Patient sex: M
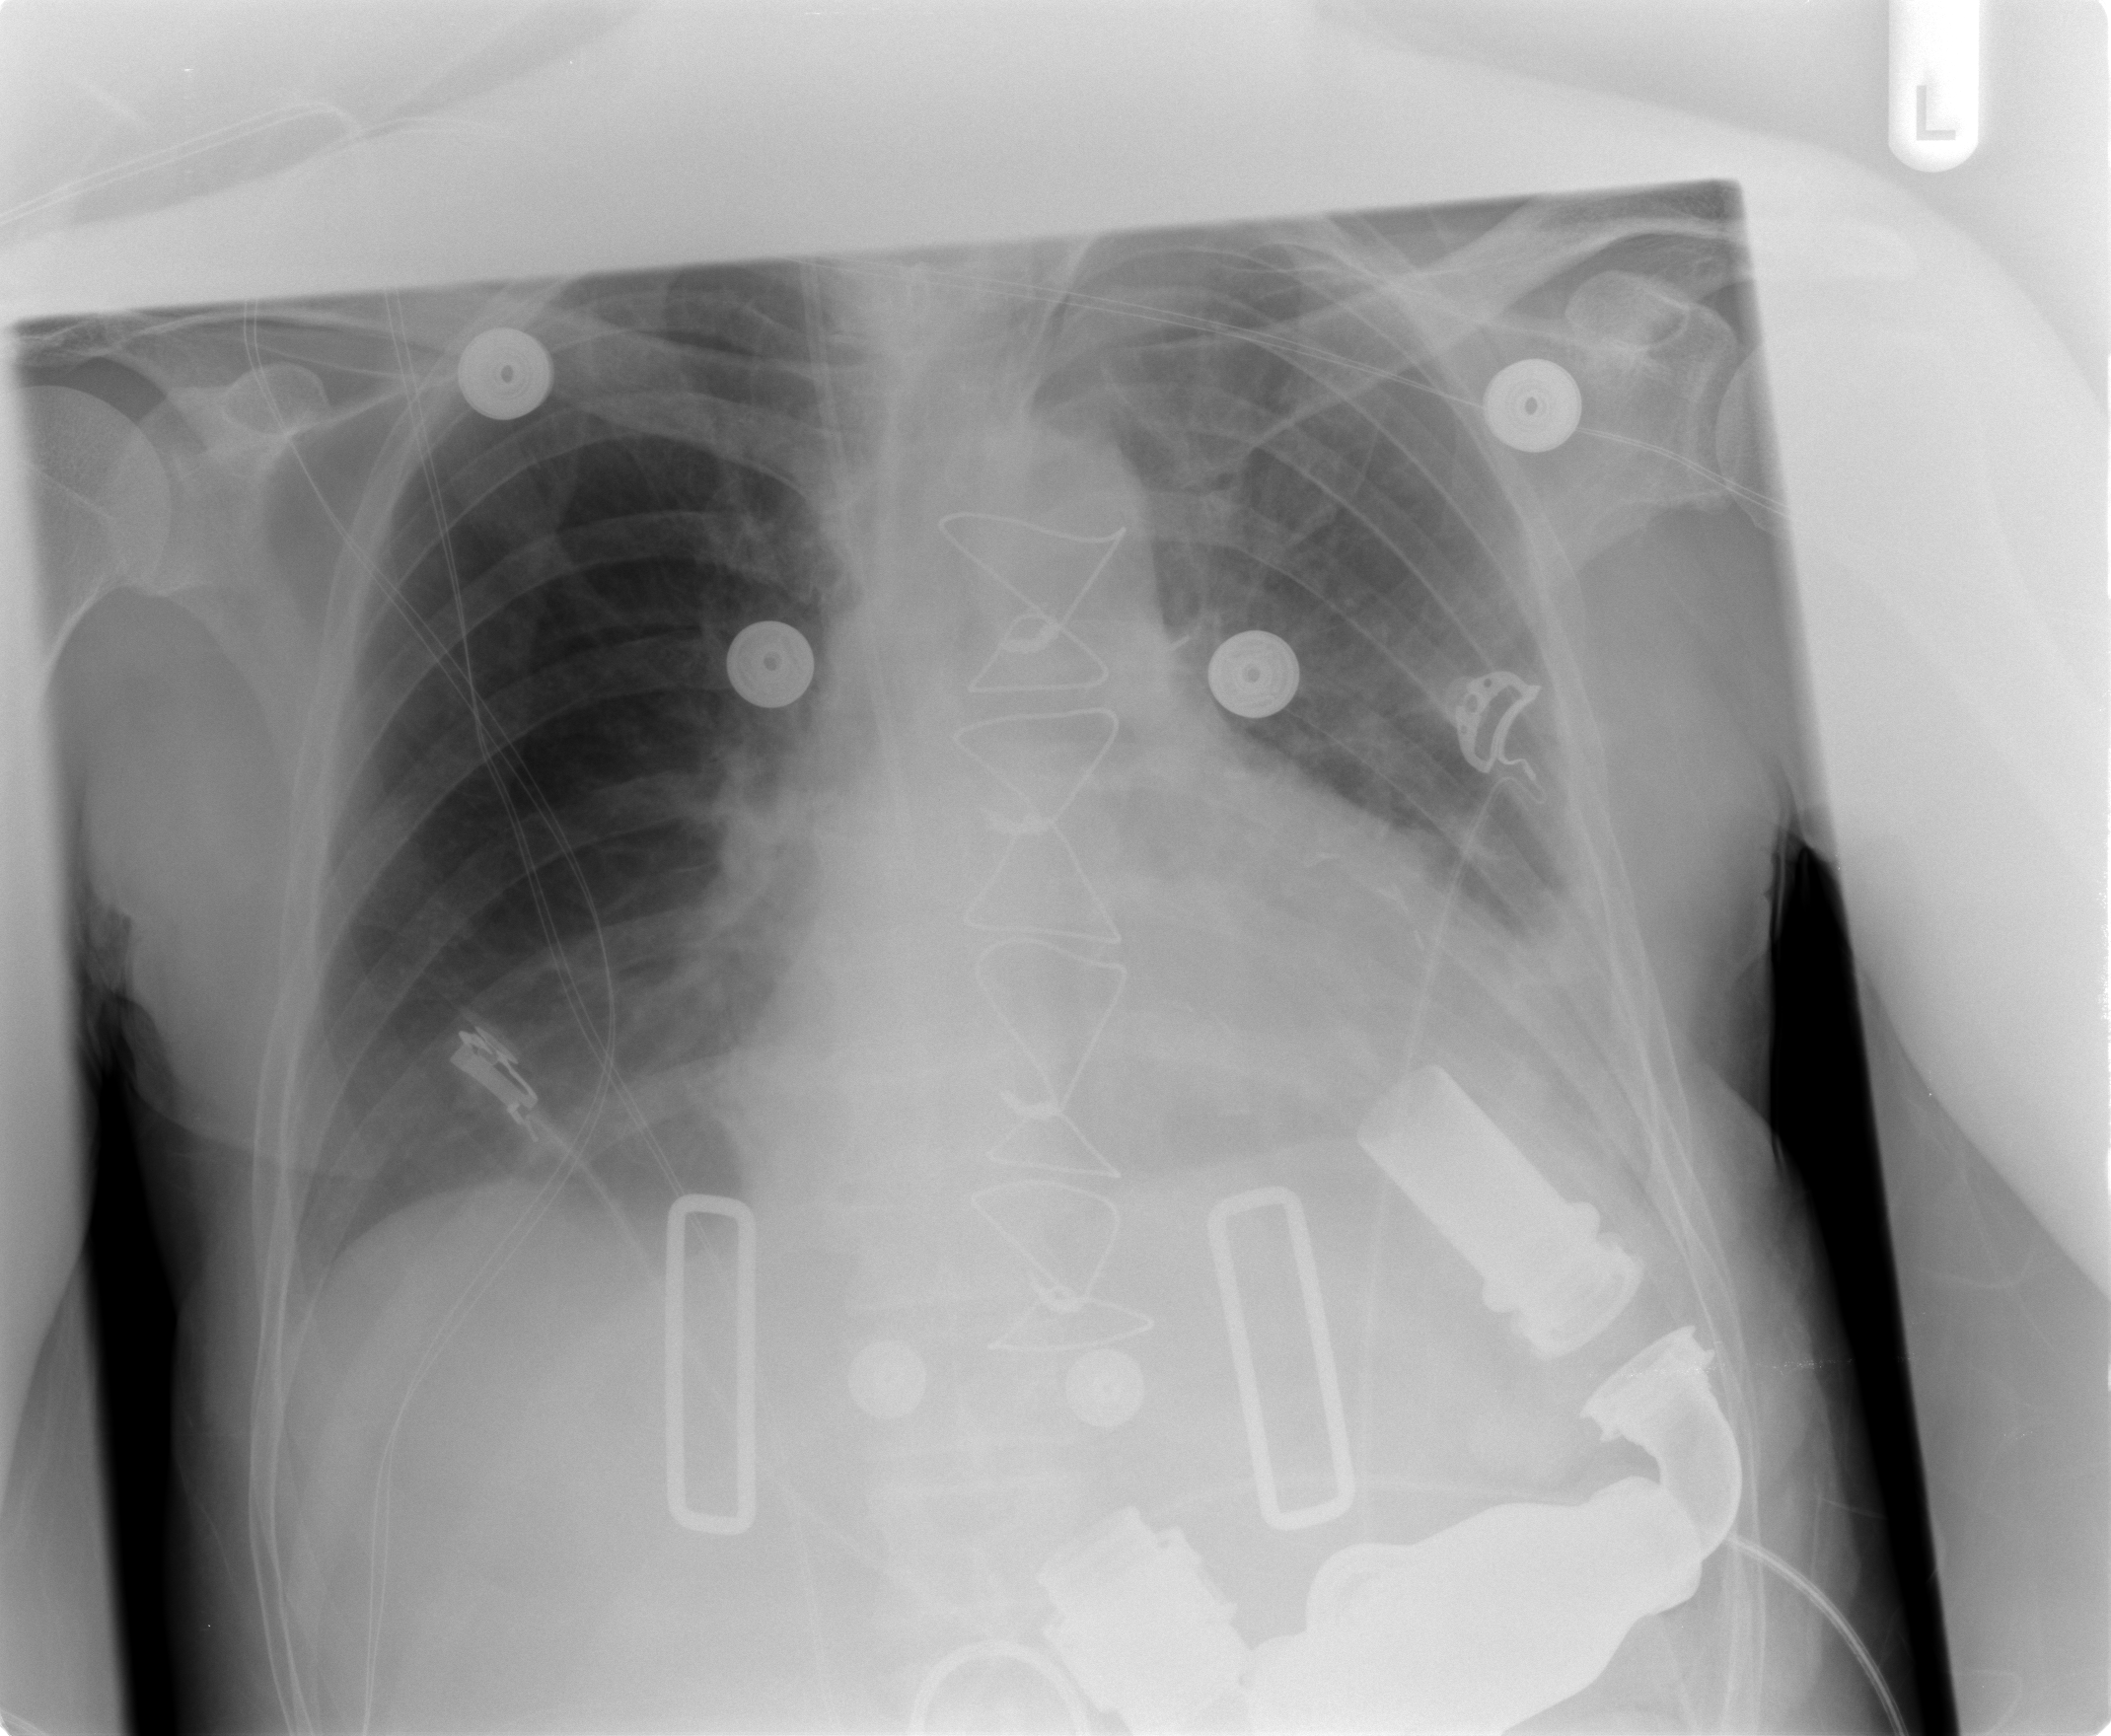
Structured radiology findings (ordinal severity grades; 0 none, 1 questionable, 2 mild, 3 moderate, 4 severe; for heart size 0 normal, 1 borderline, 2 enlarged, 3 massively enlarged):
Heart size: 2
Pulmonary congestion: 1
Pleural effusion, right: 0
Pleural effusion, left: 1
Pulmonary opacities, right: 0
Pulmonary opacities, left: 0
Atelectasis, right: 2
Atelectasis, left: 2